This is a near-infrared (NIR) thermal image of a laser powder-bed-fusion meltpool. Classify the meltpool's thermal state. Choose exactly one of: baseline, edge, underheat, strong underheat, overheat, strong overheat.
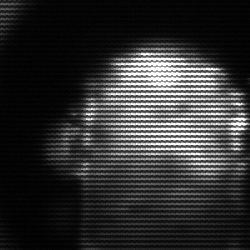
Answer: baseline